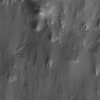
Label: not_dusty